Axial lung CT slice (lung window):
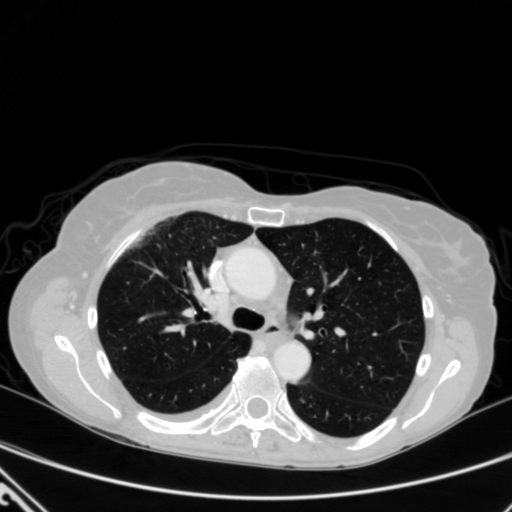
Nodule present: no